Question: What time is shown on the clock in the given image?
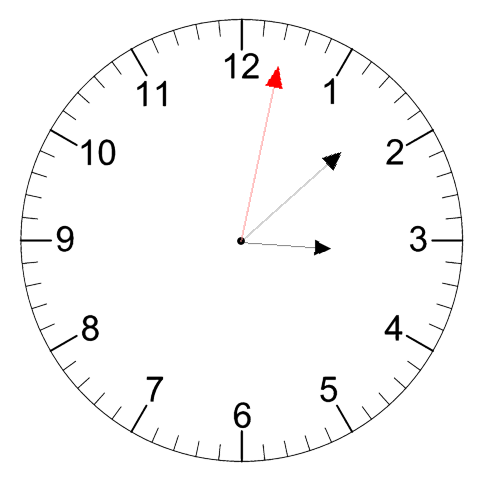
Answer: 03:08:02